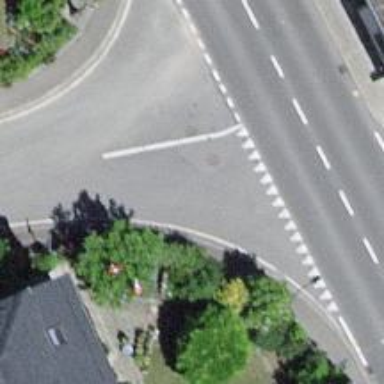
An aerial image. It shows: Road with "give way" sign.